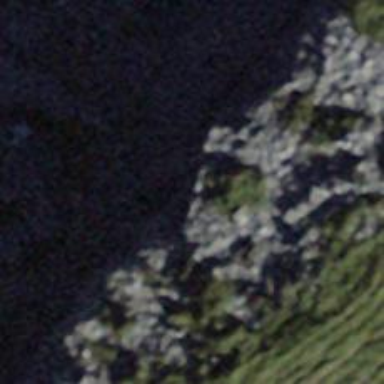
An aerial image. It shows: Cliff in nature.